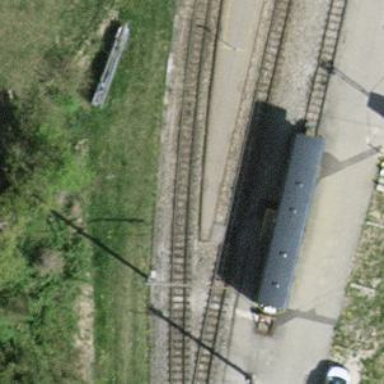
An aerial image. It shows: Narrow-gauge railway track electrified by contact line.